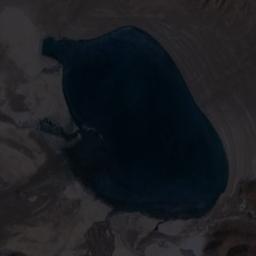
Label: lake